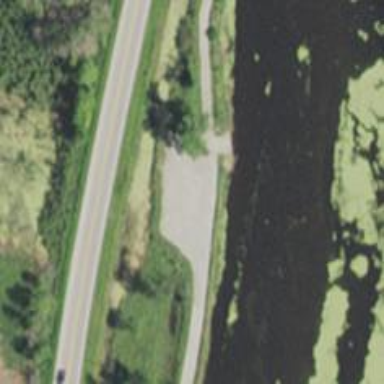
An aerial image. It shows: Slipway service road.